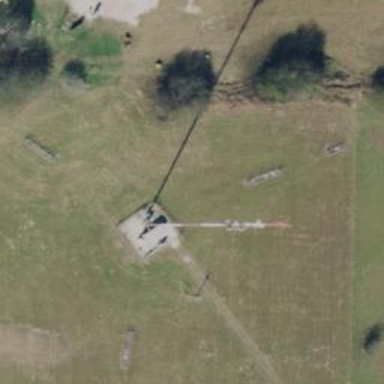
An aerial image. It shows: Man-made mast used for communication purposes.